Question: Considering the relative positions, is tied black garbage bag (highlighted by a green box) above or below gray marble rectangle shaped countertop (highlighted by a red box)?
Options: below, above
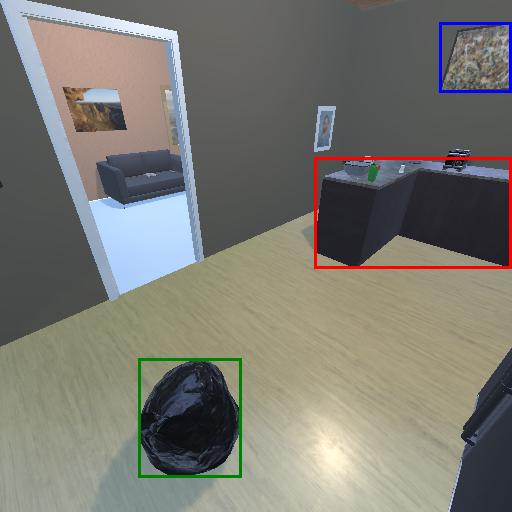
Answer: below